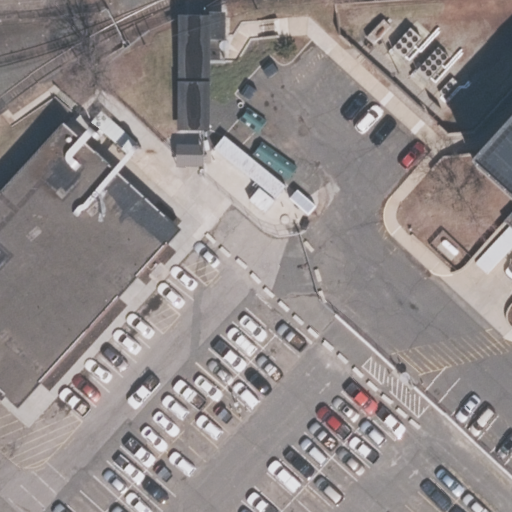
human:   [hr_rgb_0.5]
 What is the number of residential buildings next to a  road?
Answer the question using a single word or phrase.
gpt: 1

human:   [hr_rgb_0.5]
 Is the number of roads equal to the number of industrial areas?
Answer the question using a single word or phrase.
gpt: no

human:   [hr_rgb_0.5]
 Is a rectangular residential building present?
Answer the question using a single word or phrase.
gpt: yes

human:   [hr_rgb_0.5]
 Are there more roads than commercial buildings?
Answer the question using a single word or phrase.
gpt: yes

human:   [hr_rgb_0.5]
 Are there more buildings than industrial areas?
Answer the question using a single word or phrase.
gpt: no

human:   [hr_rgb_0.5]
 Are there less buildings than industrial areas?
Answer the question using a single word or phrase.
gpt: no

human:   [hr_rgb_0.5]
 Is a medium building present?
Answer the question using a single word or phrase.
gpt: no

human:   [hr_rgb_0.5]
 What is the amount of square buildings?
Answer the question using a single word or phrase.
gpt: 0

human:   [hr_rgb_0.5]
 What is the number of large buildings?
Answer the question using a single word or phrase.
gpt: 0

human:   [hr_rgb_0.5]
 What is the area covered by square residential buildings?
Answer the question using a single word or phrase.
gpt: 0m2

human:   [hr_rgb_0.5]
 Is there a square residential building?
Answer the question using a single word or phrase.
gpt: no

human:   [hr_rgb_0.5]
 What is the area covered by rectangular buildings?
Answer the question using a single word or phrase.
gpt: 90m2

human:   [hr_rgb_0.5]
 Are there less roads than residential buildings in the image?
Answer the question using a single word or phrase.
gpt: no

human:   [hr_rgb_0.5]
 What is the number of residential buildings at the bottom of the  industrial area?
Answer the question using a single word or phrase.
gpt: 0

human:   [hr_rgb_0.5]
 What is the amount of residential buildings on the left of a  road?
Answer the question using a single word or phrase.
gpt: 0

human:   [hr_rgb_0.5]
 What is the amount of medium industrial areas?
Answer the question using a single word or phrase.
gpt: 0

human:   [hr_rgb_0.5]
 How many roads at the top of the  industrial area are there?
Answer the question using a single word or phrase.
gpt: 3

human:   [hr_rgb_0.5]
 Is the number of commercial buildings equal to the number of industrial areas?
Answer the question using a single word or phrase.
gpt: no

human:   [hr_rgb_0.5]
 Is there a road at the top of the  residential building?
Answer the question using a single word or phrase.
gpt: no

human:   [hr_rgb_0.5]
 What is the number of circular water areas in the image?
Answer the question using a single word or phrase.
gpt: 0

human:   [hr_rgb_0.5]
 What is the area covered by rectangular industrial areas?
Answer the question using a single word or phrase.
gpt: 10583m2

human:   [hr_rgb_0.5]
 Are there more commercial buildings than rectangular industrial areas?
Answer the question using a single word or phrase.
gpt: no

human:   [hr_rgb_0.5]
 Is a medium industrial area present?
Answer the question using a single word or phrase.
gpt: no

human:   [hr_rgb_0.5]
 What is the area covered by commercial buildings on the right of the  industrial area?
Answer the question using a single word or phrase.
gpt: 0m2

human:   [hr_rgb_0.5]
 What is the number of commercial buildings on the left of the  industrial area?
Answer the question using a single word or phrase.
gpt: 0

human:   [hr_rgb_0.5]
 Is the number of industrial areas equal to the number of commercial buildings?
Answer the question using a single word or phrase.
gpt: no

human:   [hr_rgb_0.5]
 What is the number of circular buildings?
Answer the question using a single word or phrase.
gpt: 0

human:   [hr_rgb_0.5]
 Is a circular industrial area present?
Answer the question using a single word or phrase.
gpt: no

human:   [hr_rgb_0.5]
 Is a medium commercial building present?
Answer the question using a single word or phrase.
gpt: no

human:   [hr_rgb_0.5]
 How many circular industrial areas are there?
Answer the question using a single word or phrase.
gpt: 0

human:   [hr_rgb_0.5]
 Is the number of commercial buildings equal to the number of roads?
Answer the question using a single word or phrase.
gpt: no

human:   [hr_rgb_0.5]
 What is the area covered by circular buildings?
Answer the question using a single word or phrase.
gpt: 0m2

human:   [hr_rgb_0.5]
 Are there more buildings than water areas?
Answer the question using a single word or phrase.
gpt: yes

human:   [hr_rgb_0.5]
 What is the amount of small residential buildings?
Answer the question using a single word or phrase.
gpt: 1

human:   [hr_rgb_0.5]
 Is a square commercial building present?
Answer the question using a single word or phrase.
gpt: no

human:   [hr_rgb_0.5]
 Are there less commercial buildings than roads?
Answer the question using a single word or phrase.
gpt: yes